Aerial crown-view tile of a tropical tree (Barro Colorado Island, Panama), acquired 20240918:
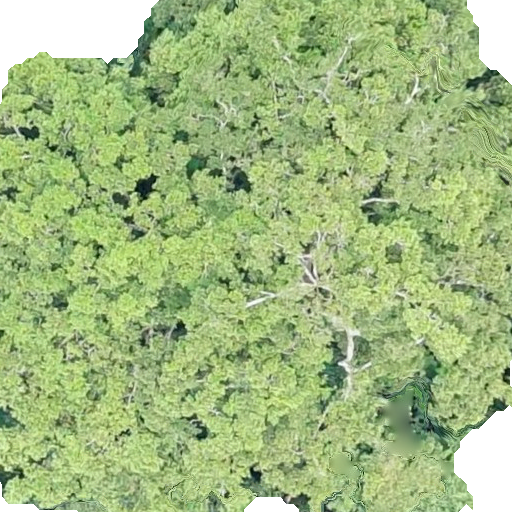
Species: Brosimum alicastrum
GBIF accepted scientific name: Brosimum alicastrum
Crown area: 427.808 m²